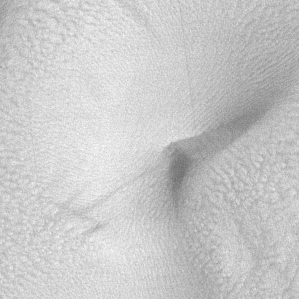
Label: frost